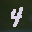
Label: 4